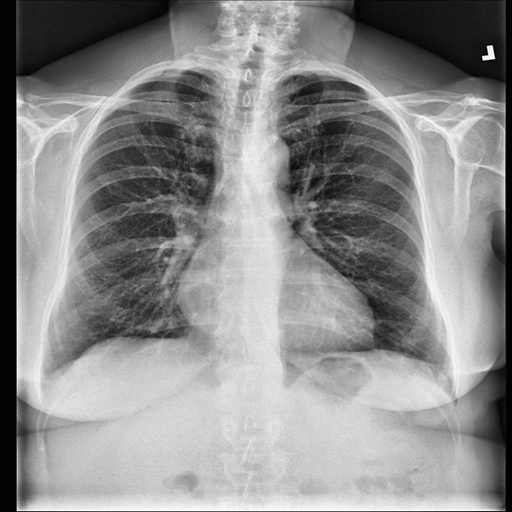
Finding: NORMAL